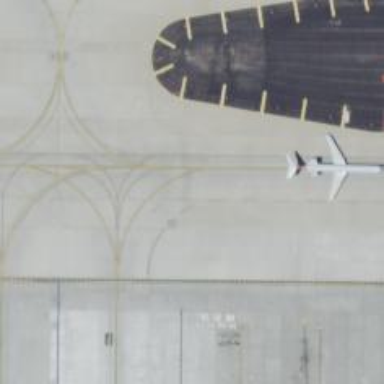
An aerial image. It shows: Image of taxiway at airport.